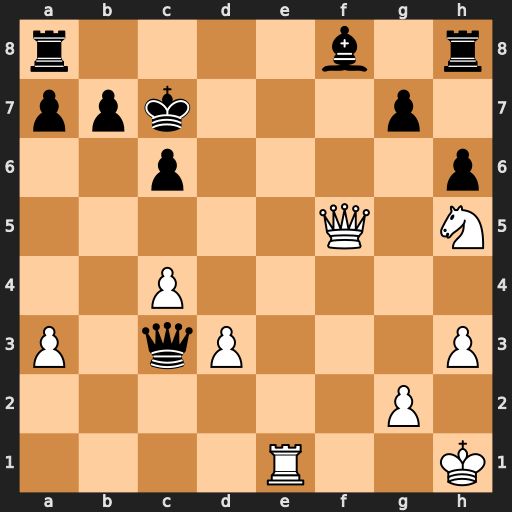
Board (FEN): r4b1r/ppk3p1/2p4p/5Q1N/2P5/P1qP3P/6P1/4R2K
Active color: w
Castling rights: -
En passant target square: -
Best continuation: Qf7+ Kb6 Rb1+